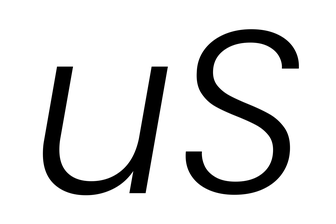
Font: Poppins-LightItalic